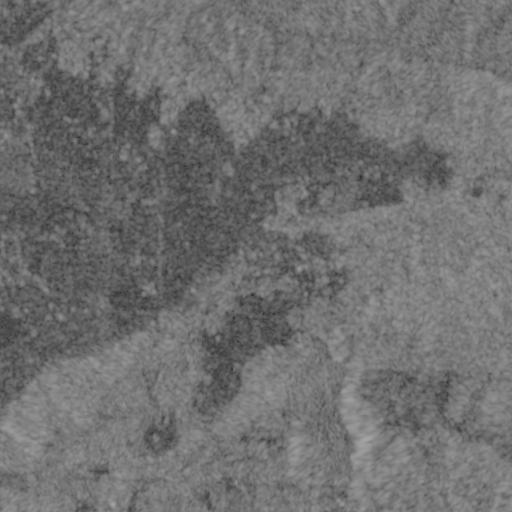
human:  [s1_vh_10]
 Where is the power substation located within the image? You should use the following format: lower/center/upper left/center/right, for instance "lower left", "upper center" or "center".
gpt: The power substation is located in the lower right of the image.
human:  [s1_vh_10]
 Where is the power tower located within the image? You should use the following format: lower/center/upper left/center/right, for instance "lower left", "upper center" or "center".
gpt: The power tower is located in the lower of the image.
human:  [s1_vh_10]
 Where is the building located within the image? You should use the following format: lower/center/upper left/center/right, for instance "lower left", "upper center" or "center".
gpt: The building is located in the lower right of the image.
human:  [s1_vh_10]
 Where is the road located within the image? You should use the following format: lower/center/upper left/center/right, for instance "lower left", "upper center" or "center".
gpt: There is no road in the image.

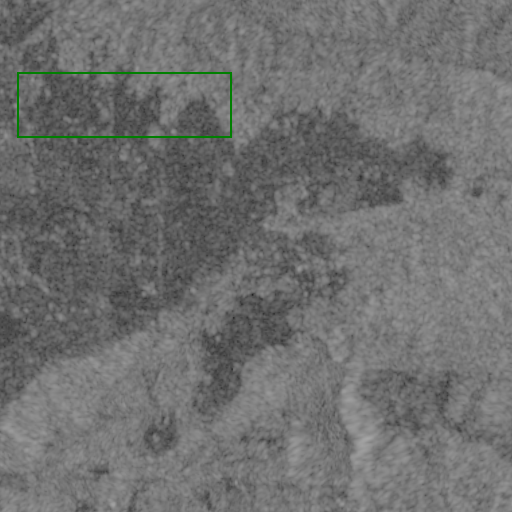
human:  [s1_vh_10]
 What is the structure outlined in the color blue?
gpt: There is no blue outline.
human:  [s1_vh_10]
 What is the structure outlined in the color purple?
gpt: There is no structure outlined in purple.